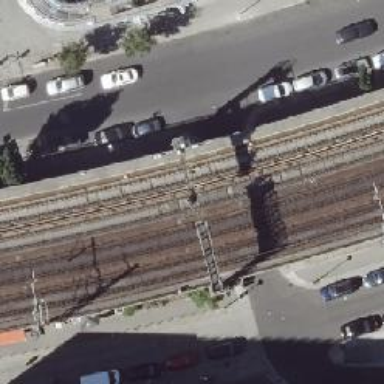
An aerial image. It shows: Viaduct bridge carrying electrified light rail. The railway is built with ballastless technology.